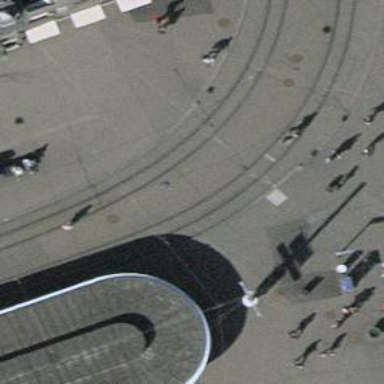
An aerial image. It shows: Tram stop with public transport stop position.